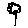
Label: tree